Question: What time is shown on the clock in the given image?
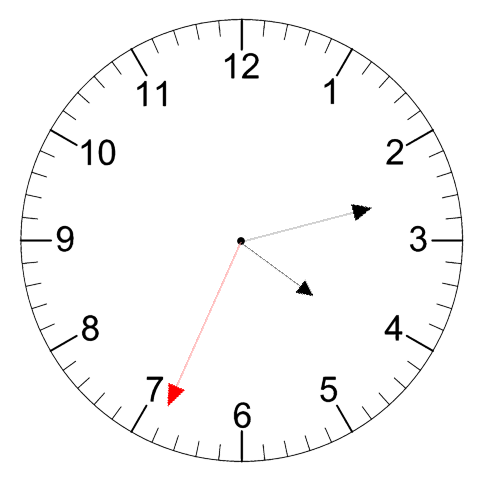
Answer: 04:12:34